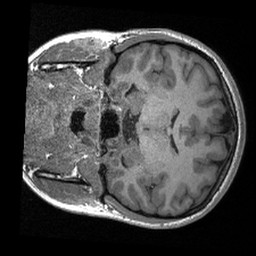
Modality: T1w
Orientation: coronal
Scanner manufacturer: siemens
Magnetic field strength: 3 T
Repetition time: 2.4 s
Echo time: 0.00213 s